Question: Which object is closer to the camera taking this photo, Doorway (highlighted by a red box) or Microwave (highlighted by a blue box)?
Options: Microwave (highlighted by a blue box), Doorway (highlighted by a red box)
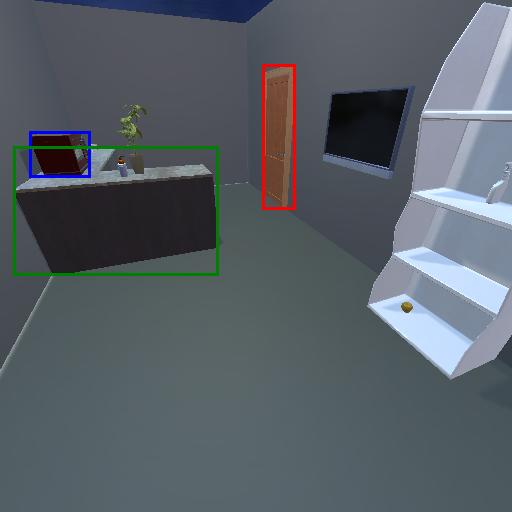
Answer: Microwave (highlighted by a blue box)